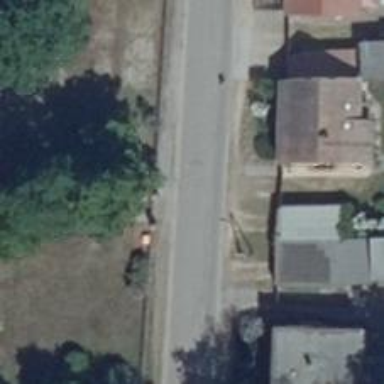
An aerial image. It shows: Residential road with asphalt surface. Sidewalk is present on the left side.